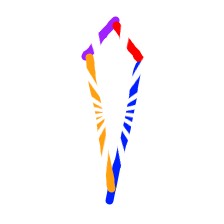
Shape: kite